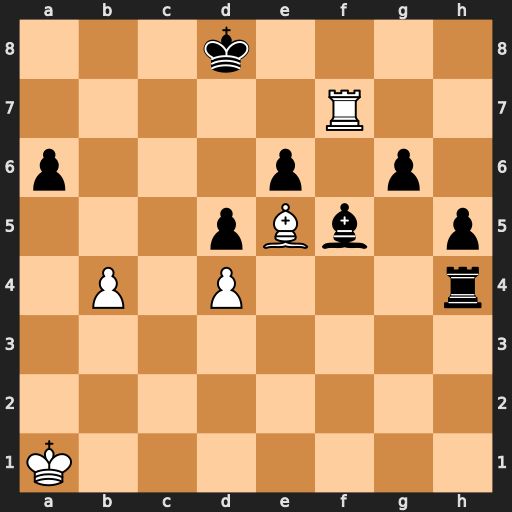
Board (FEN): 3k4/5R2/p3p1p1/3pBb1p/1P1P3r/8/8/K7
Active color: w
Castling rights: -
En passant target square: -
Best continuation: Bf6+ Ke8 Re7+